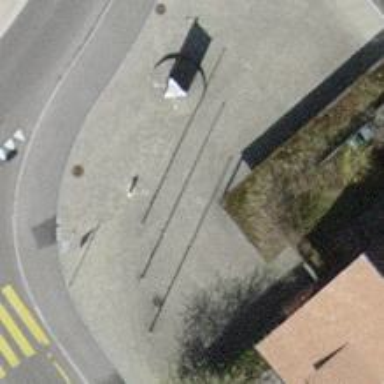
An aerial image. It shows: Flagpole structure.